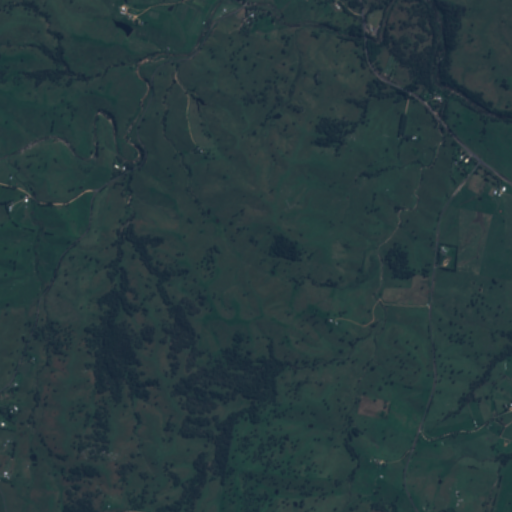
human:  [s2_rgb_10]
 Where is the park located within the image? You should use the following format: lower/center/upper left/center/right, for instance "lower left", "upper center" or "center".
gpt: The park is located in the upper right of the image.
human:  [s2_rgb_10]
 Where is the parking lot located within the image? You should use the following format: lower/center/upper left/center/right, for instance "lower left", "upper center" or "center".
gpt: The parking lot is located in the upper right of the image.
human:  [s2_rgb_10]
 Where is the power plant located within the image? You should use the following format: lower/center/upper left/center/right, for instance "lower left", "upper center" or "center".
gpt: There is no power plant in the image.